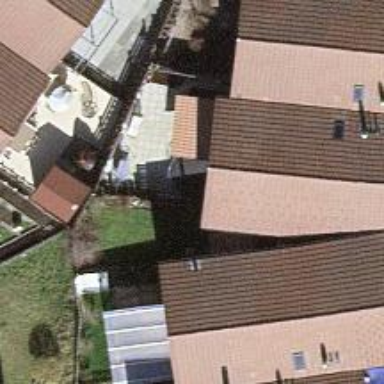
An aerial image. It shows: Building with gabled roof.